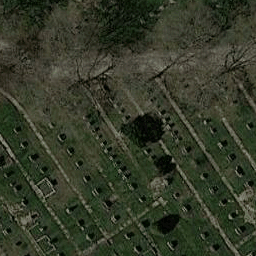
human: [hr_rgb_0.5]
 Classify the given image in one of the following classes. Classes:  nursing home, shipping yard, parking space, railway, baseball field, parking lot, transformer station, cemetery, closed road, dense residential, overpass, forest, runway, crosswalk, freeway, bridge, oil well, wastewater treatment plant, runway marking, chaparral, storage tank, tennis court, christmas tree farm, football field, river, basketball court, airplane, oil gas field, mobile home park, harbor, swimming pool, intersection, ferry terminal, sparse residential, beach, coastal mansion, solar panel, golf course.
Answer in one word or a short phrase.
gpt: cemetery